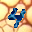
Label: 4